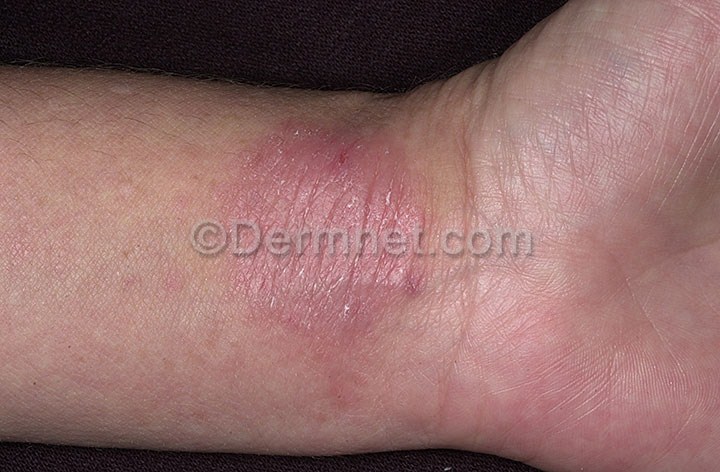
Disease: Eczema Photos